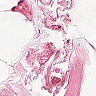
Metastatic tissue present: no